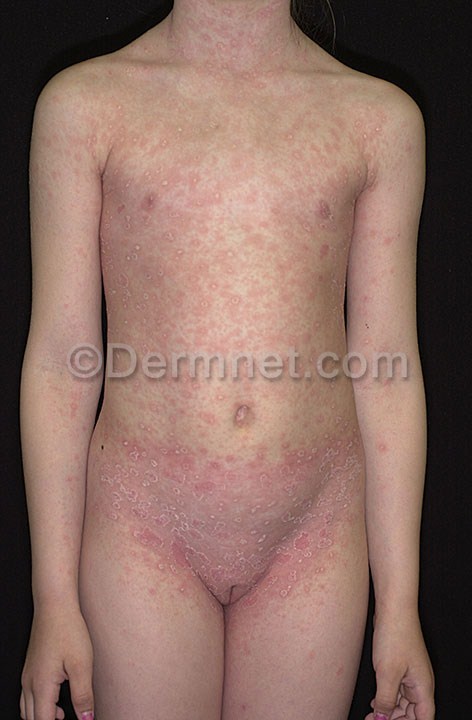
Disease: Psoriasis pictures Lichen Planus and related diseases